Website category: movie
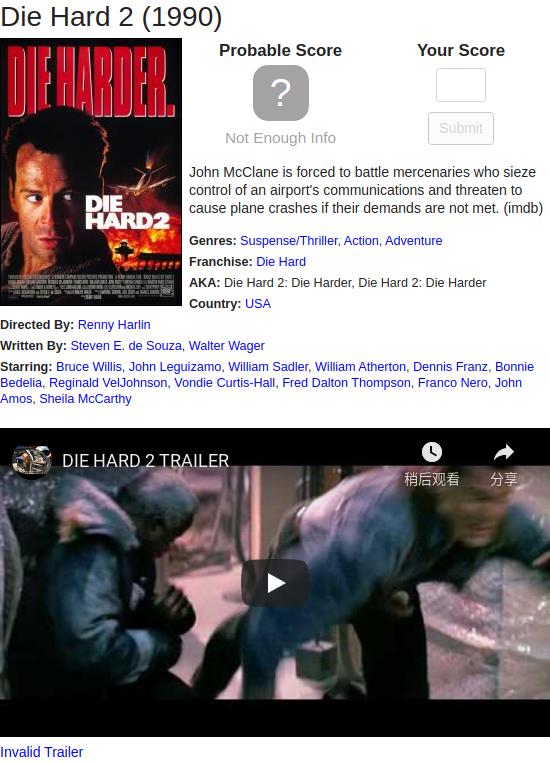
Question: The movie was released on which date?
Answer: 1990

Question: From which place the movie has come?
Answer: USA

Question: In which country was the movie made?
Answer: USA

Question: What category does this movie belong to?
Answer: Suspense/Thriller

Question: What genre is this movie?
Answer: Suspense/Thriller

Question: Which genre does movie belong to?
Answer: Suspense/Thriller

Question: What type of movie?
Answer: Suspense/Thriller

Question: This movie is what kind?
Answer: Suspense/Thriller

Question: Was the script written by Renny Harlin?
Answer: no

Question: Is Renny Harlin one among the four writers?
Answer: no

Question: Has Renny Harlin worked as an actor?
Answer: no

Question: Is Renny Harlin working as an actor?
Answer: no

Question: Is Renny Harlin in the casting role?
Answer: no

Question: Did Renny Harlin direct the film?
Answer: yes

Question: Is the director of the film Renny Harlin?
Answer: yes

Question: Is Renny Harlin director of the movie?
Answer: yes

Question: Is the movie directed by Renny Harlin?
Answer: yes

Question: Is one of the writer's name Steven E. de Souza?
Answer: yes

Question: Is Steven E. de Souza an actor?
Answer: no

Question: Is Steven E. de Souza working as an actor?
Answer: no

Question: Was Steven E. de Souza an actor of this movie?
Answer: no

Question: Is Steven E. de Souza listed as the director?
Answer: no

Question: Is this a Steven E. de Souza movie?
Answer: no

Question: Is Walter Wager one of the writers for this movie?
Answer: yes

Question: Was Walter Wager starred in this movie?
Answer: no

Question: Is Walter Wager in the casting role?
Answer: no

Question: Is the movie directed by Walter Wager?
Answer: no

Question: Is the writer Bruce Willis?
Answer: no

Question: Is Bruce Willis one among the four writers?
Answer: no

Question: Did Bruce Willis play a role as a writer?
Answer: no

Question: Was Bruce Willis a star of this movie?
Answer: yes

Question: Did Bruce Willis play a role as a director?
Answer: no

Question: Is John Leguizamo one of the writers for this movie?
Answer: no

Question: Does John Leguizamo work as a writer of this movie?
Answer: no

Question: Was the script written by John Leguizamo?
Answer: no

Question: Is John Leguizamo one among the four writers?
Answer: no

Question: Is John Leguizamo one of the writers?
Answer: no

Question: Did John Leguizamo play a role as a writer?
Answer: no

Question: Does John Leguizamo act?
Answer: yes

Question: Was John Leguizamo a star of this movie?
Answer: yes

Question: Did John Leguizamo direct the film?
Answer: no

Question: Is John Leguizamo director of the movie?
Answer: no

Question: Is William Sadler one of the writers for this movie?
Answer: no

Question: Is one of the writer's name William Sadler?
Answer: no

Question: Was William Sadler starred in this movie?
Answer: yes

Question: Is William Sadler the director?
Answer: no

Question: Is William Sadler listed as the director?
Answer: no

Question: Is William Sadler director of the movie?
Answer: no

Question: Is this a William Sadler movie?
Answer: no

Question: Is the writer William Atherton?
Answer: no

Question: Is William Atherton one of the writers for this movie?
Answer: no

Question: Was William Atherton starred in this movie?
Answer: yes

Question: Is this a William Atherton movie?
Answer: no

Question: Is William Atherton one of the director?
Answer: no

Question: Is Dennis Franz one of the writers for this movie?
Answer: no

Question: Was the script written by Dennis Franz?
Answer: no

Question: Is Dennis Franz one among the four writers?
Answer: no

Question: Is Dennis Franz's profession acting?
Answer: yes

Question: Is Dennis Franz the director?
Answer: no

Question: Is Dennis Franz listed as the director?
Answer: no

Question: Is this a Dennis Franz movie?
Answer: no

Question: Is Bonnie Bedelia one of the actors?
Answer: yes

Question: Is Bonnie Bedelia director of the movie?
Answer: no

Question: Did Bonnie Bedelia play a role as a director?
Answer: no